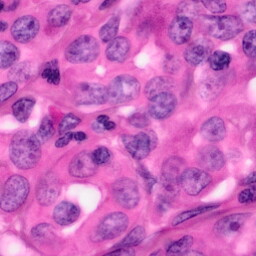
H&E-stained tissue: Pancreatic